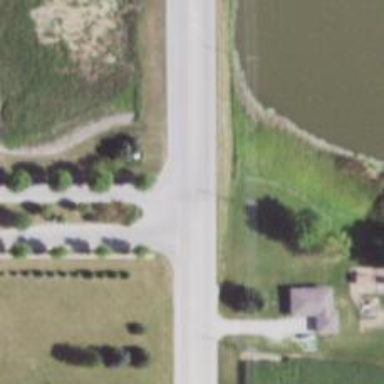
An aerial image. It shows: Secondary road.